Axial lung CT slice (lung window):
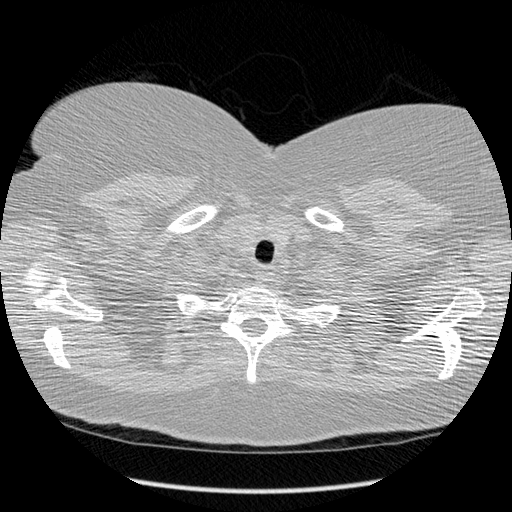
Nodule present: no